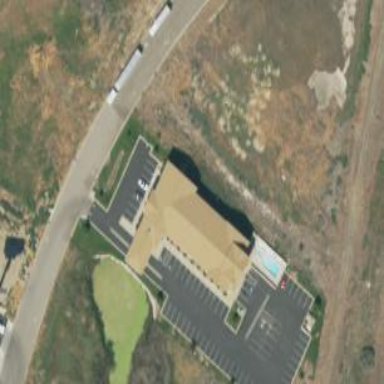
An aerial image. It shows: Hotel building.